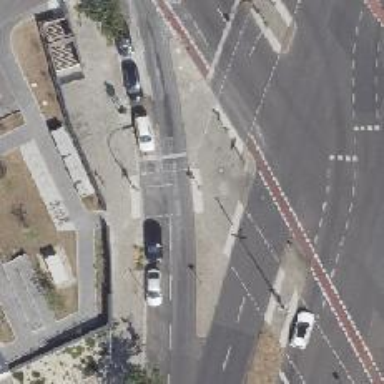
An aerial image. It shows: Footway located on traffic island.